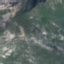
Label: HerbaceousVegetation